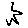
Label: star